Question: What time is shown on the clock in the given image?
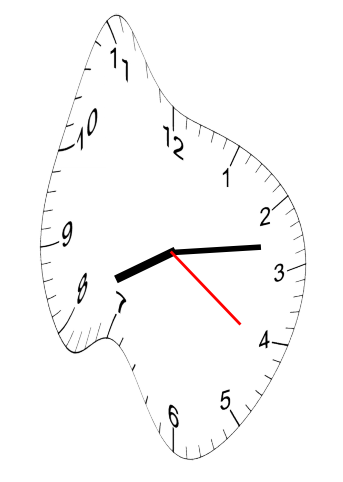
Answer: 08:13:21